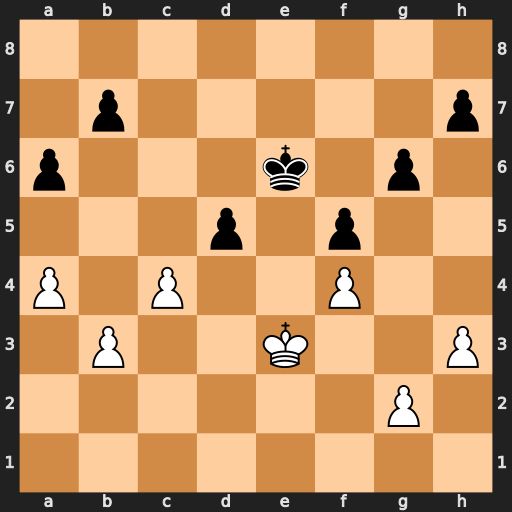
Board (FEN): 8/1p5p/p3k1p1/3p1p2/P1P2P2/1P2K2P/6P1/8
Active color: w
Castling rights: -
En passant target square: -
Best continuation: c5 a5 Kd4